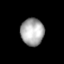
Tissue: lung
Cell type: Epithelial cells
Senescence score: 0.2172
Nuclear area (px): 619
Mean DAPI intensity: 170.753